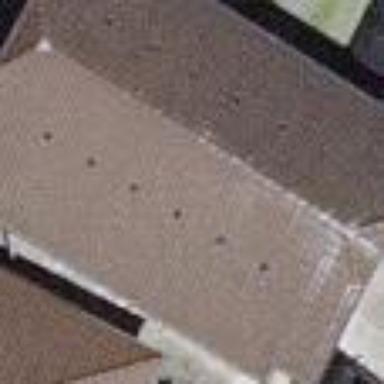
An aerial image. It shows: Garage.